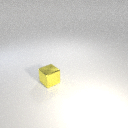
small yellow metal cube